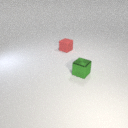
small green metal cube in front of small red rubber cube